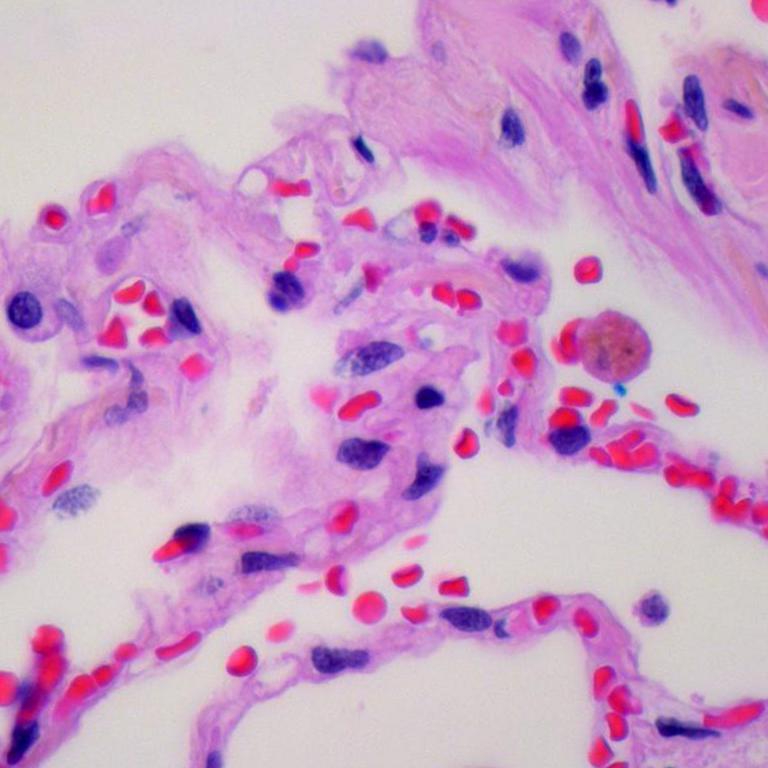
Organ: lung
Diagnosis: benign